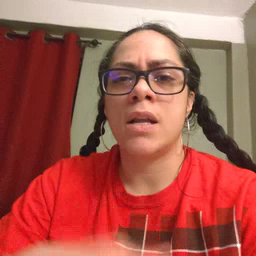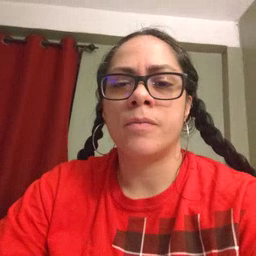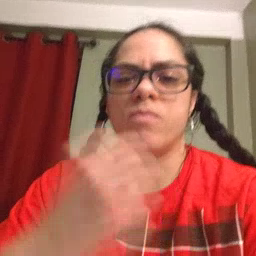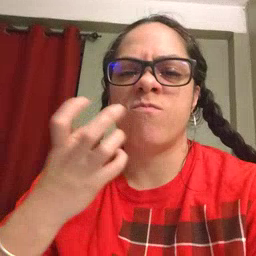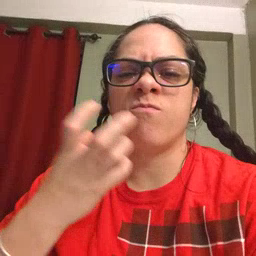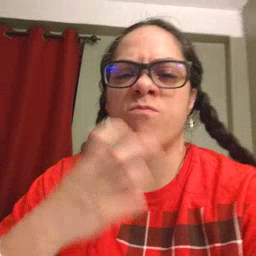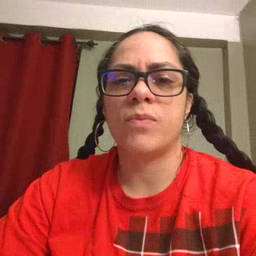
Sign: yucky